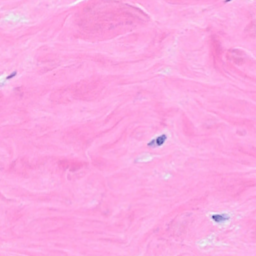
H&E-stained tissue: Breast